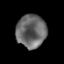
Tissue: prostate
Cell type: T cells
Senescence score: 0.362
Nuclear area (px): 963
Mean DAPI intensity: 104.908